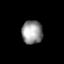
Tissue: skin
Cell type: Epithelial cells
Senescence score: 0.2127
Nuclear area (px): 481
Mean DAPI intensity: 149.536